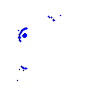
Particle: kaon